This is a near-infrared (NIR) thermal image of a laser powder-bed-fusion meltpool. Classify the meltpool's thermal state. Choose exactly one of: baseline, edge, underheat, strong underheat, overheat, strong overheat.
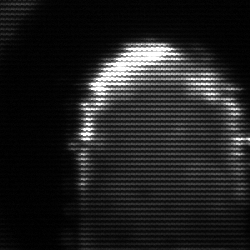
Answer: baseline